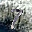
Label: 7